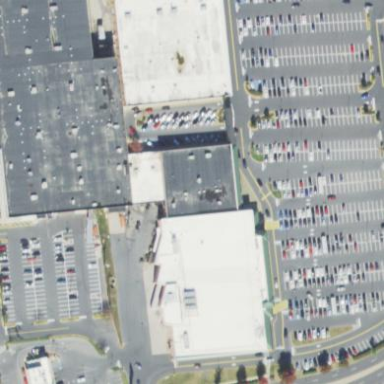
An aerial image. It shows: Supermarket building.